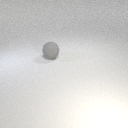
large gray rubber sphere